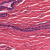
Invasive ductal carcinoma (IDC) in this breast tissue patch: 0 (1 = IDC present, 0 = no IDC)